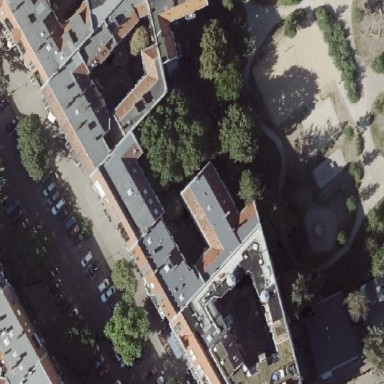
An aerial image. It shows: Building with apartments having grey gambrel roof.